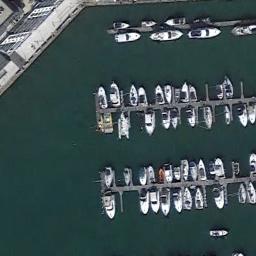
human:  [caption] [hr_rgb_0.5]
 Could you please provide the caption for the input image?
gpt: There are many yachts neatly arranged on the sea side of the harbor, And there are some empty seats .

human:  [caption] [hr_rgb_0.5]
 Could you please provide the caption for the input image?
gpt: Many ships are in the harbor .

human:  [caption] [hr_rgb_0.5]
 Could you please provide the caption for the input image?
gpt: There are many ships in the harbor .

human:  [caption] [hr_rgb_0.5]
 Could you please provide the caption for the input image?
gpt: There are some ships docked neatly at the harbor .

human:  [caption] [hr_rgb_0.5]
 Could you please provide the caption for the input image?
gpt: The harbor has lots of neatly docked boats and the color of the waters is green .